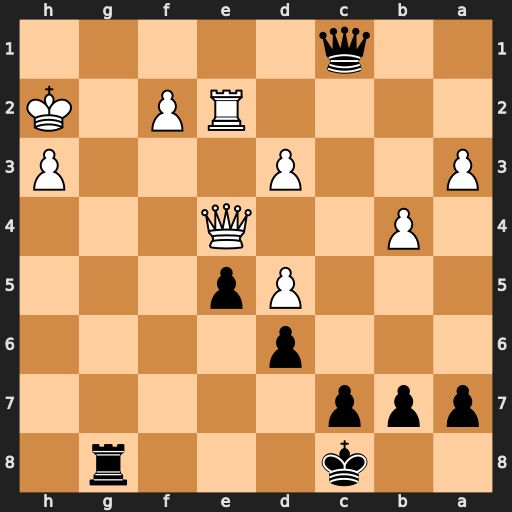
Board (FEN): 2k3r1/ppp5/3p4/3Pp3/1P2Q3/P2P3P/4RP1K/2q5
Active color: b
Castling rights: -
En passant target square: -
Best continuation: Qg1#